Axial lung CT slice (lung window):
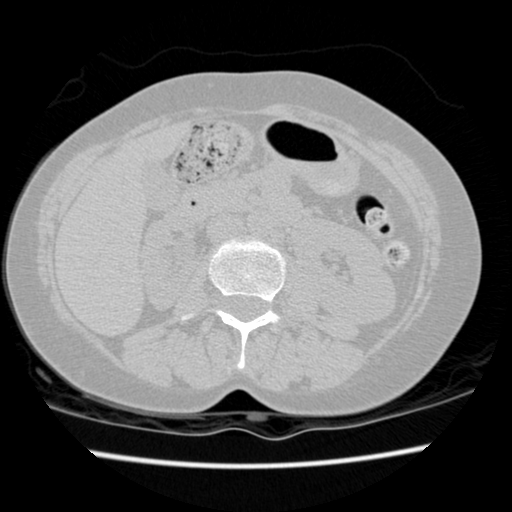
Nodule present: no